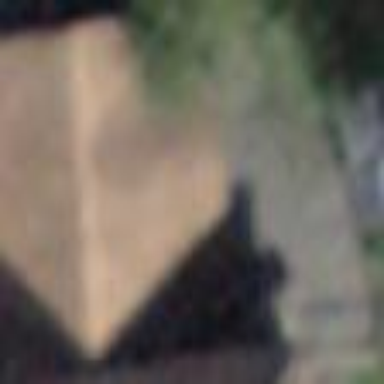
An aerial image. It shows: Barn.